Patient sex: F
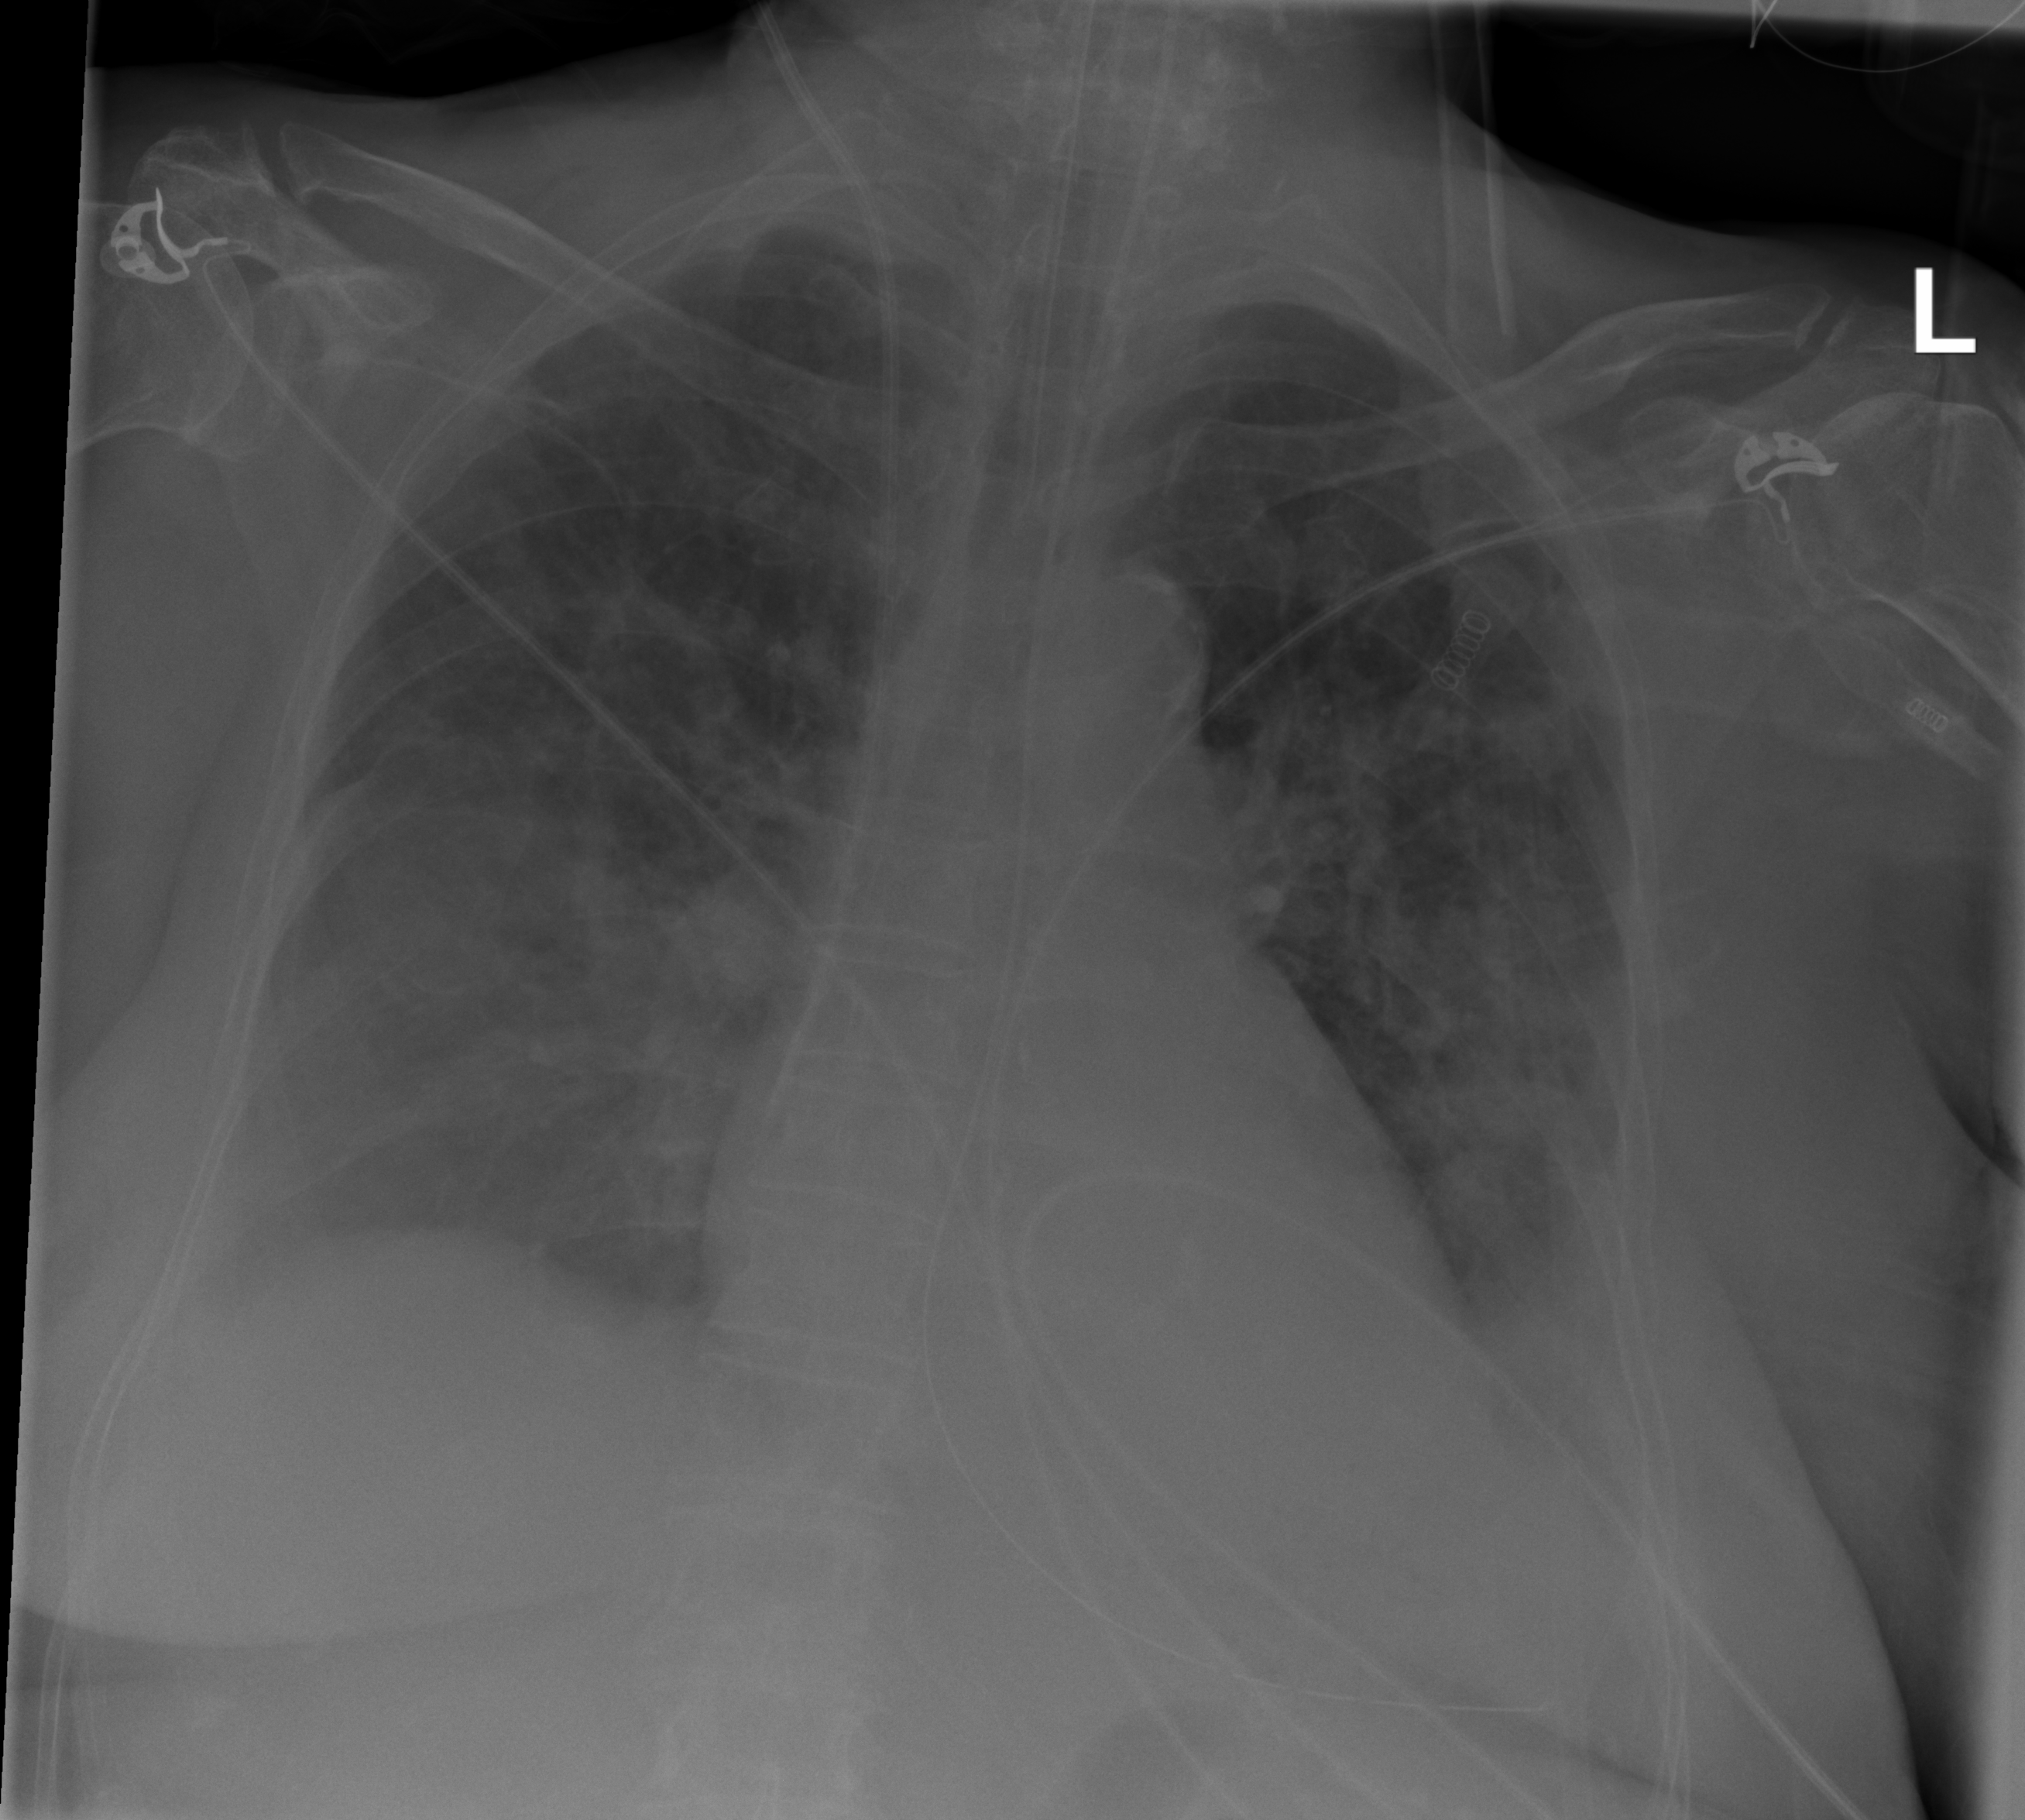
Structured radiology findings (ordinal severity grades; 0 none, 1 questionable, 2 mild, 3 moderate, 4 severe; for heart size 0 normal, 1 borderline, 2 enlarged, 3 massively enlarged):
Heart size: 2
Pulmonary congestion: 1
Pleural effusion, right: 3
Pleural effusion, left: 2
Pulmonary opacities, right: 2
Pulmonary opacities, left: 3
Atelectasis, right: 2
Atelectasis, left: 2